Question:
I have a bar chart as above. I am creating three charts from a json file.
I need to align the left of all the charts so that its all in the same line
'''
function ShowResults() {
$.ajax({
type: "GET",
url: "/Ajax/xyz.aspx?requesttype=xxxx&y=2",
async: false,
success: function (data) {
if (JSON.parse(data).length > 0) {
var chartData = JSON.parse(data);
CreateEatingChart(chartData);
CreateExerciseChart(chartData);
CreateCopingChart(chartData);
}
}
});
}
function CreateEatingChart(_chartData) {
var result = $.grep(_chartData, function (e) { return e.Pattern_Type == 'Eating'; });
var lowResult = $.grep(result, function (e) { return e.Score <= 50; });
var highResult = $.grep(result, function (e) { return e.Score > 50; });
$("#divEating").kendoChart({
seriesColors: ["green", "red"],
chartArea: {
background: ""
},
title: {
text: "Eating",
font: "18px Arial,Helvetica,sans-serif bold",
color: 'black'
},
legend: {
visible: false,
},
chartArea: {
background: ""
},
seriesDefaults: {
type: "bar",
stack: true,
overlay: {
gradient: "none"
}
},
series: [{
name: 'lowResult',
data: lowResult,
field: "Score",
categoryField: "PatternName"
},
{
name: 'highResult',
data: highResult,
field: "Score",
categoryField: "PatternName"
}],
valueAxis: {
majorGridLines: {
visible: true
},
labels: {
visible: false,
}
},
tooltip: {
visible: true
}
});
}
'''
Is it possible to pad the labels on the the left side with an empty string so that they all have the same width
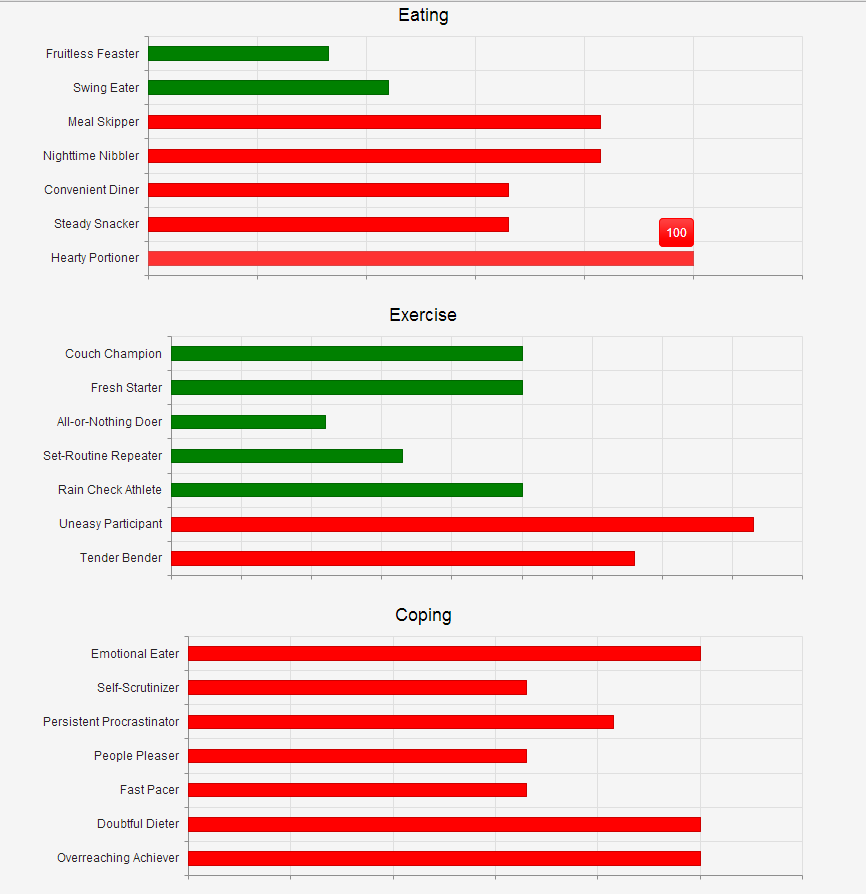
Answer: It is hard to do it from css, since it is created from svg.
The only trick that I can find out is to add ' ' thus each chart has the same category length.
<URL>
'''
categoryAxis: {
categories: ["&nbsp;&nbsp;&nbsp;&nbsp;&nbsp;&nbsp;&nbsp;&nbsp;&nbsp;Jan", "Feb", "Mar", "Apr", "May", "Jun"],
majorGridLines: {
visible: false
}
},
'''